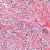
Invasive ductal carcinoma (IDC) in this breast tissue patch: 1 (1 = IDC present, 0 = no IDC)